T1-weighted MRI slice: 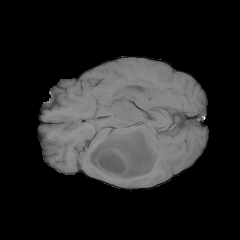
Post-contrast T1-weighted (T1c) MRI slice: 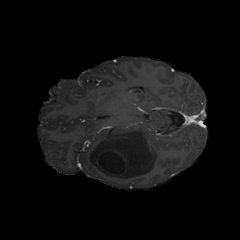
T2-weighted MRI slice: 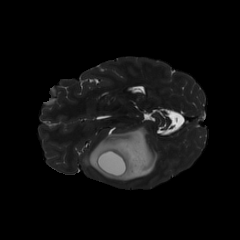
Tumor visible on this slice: yes